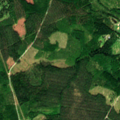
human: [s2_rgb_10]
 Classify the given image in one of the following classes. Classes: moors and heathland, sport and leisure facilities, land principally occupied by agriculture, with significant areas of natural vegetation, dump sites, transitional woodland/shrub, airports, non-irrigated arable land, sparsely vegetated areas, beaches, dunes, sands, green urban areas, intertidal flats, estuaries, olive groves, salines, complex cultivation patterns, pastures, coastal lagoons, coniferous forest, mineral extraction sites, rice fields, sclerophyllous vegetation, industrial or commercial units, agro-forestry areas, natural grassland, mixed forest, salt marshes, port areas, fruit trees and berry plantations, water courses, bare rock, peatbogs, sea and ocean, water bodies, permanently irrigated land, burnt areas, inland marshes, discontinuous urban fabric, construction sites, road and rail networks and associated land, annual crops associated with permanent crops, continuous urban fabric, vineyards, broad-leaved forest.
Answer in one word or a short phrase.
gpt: coniferous forest, mixed forest, transitional woodland/shrub